Question: I have two categories 'merchants' and 'aliases' who have a join table called 'aliases_merchants'
In ActiveAdmin,
I'm able to display the textbox but upon post it doesn't create the record in the joining table in the db.
Ideally, I would love to be able to get the functionality like the following (but I feel ActiveAdmin wouldn't be able to do it)...

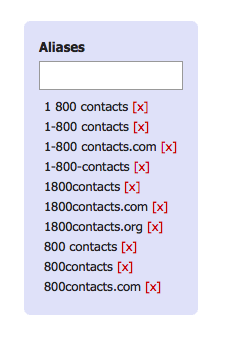
Answer: I solved this by creating a sidebar and two member functions in the ActiveAdmin resource to accomplish this. Works just described above.